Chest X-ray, PA view. Patient: 58 years old, sex M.
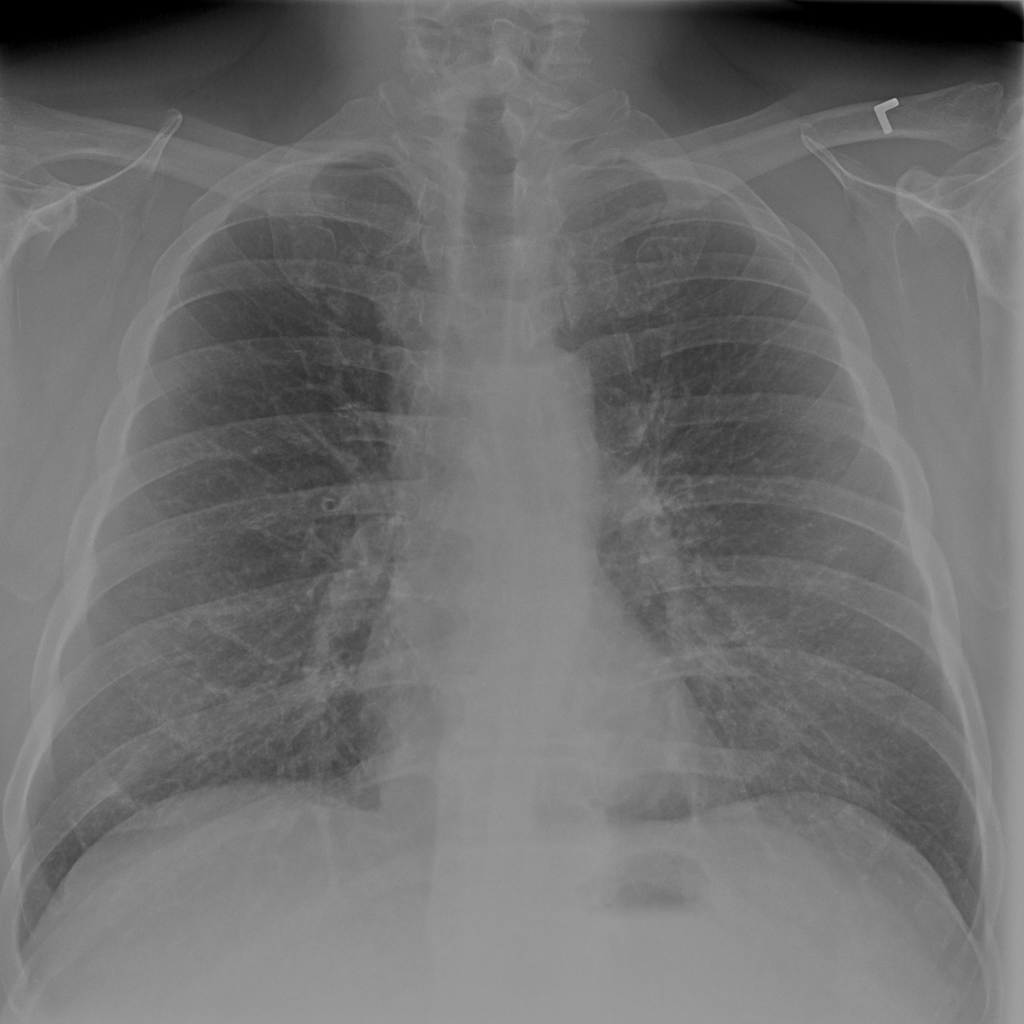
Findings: No Finding